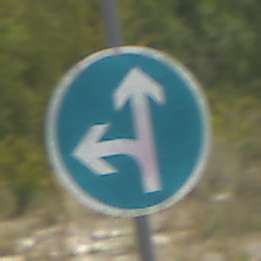
Verkehrszeichen: VorgeschriebeneFahrtrichtungGeradeausOderLinks
Umgebung: Outdoor, Suburban
Tageszeit: Midday
Wetter: PartlyCloudy
Licht: Natural
Jahreszeit: Summer
Kontrast: HighContrast